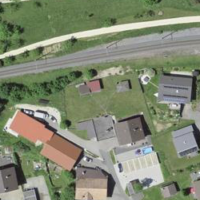
EUNIS habitat code: 55
Species observed at this site:
Coenonympha pamphilus
Pancalia leuwenhoekella
Lamium galeobdolon
Coccinella septempunctata